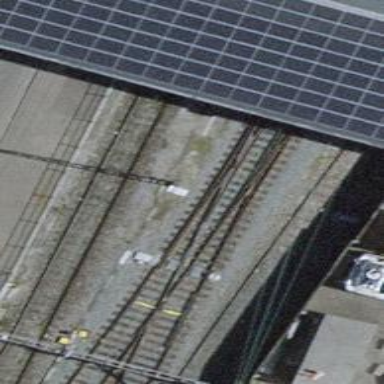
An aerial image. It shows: Rail siding with electrified contact lines for trains.